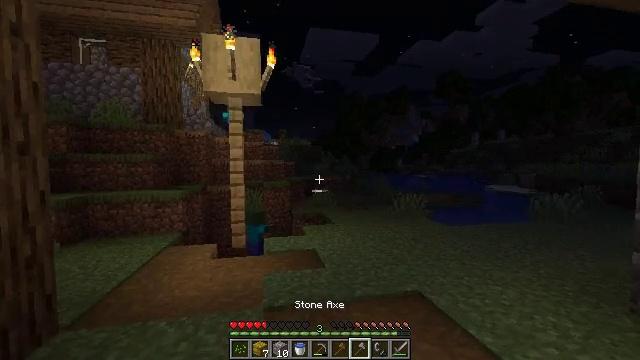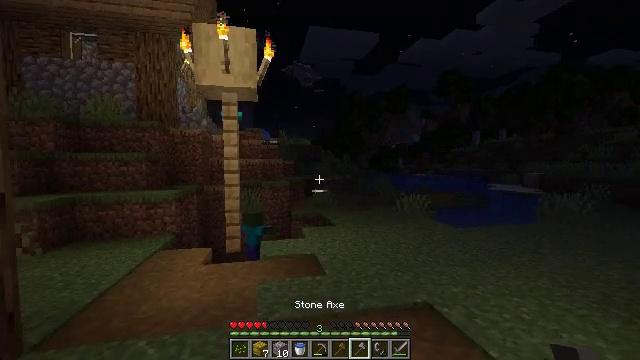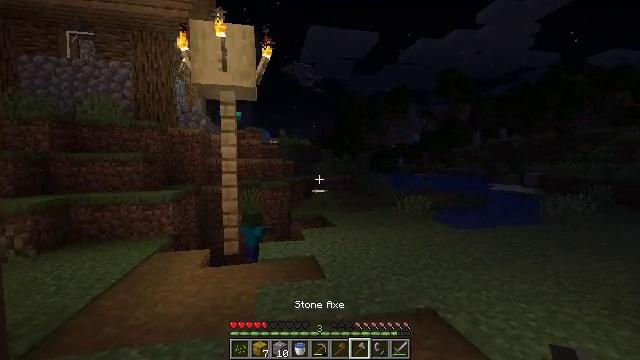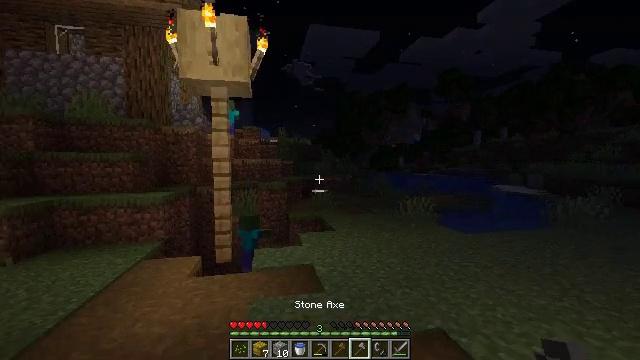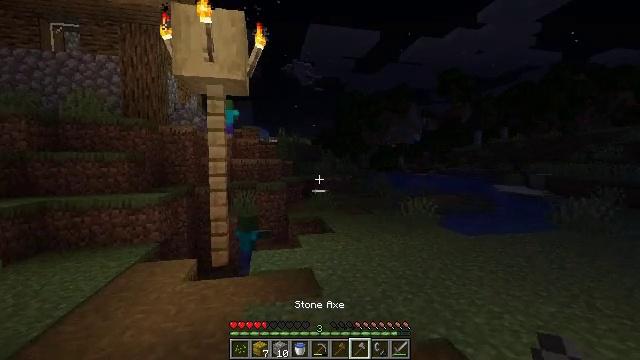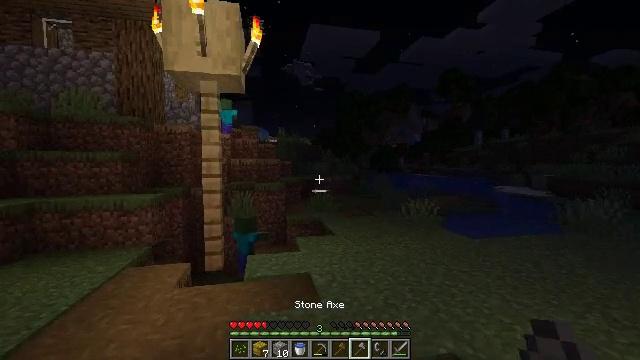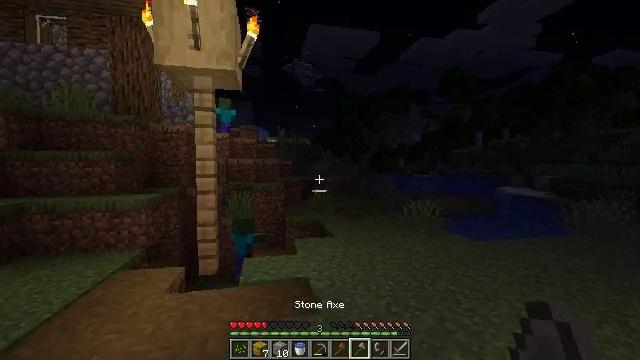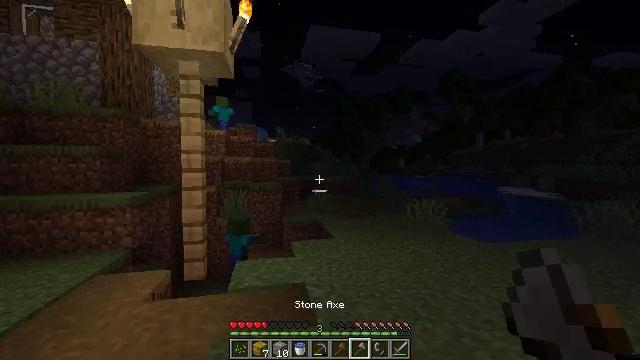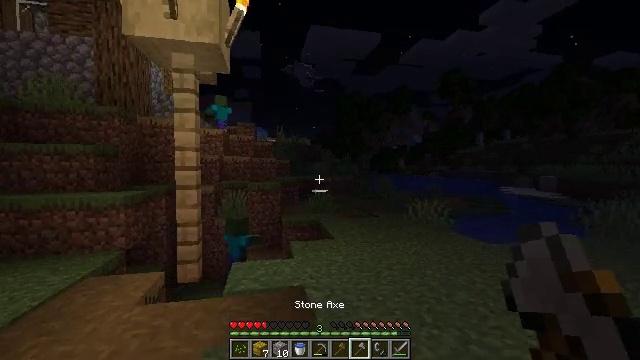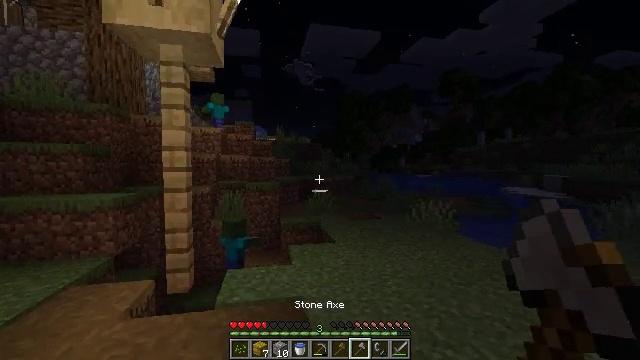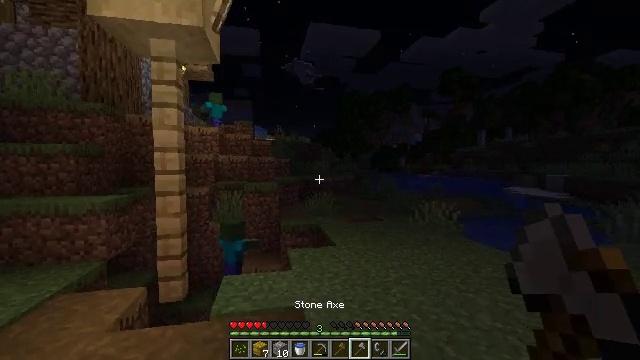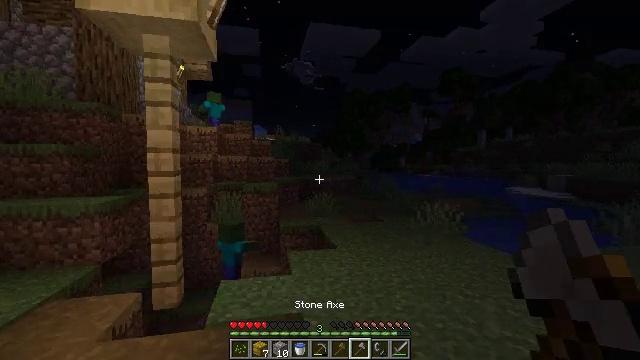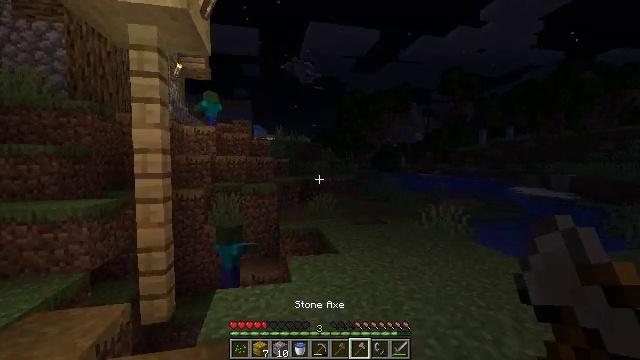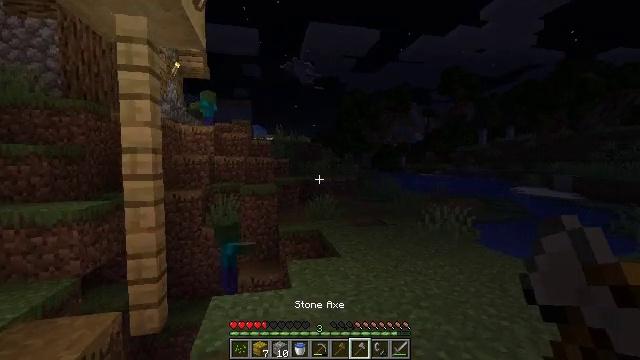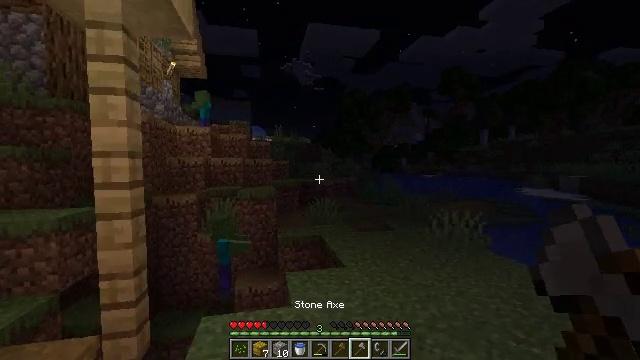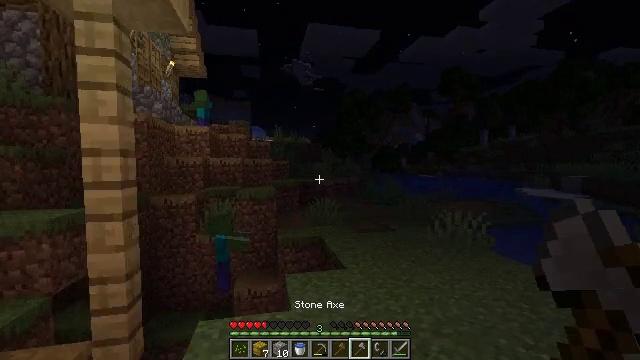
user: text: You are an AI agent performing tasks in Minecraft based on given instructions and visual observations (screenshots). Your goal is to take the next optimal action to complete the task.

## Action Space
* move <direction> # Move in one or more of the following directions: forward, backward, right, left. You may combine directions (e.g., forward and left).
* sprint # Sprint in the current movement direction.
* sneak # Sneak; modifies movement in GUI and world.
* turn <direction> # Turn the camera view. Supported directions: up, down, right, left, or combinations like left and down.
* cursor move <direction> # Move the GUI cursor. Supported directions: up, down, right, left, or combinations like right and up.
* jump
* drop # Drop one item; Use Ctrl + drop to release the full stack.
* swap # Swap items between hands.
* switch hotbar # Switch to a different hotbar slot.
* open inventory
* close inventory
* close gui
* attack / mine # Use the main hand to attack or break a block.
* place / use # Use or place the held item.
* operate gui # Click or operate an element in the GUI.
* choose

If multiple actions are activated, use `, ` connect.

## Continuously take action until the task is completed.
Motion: motion action
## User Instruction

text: Destroy the yellow bed to recycle it.
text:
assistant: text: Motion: move forward
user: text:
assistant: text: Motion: move forward
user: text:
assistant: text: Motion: move forward
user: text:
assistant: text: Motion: move forward
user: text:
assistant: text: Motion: move forward
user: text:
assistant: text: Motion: move forward
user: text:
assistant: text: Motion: move forward
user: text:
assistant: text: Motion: move forward
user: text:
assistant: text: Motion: move forward
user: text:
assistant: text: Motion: move forward
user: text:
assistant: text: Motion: move forward
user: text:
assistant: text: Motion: move forward
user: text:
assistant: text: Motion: move forward
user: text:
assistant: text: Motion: move forward
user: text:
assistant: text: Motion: move forward
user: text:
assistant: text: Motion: move forward
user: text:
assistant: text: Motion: move forward
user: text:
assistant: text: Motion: move forward
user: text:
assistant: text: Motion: move forward
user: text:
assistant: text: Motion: move forward
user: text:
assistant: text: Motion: move forward
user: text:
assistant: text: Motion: move forward
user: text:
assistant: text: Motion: move forward
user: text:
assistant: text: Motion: move forward
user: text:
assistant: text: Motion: move forward
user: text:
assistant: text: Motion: move forward, turn right
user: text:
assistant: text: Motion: move forward, turn right
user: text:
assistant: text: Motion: move forward, turn right
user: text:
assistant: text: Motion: move forward
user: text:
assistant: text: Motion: move forward